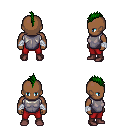
a pixel art fantasy rpg character, male body template, human, dark skin, steel chest armor, red pants, green mohawk hairstyle, white cloth bandages, maroon shoes, four views (front, back, left, right), 2x2 character sprite sheet, small pixel art, hard edges, no anti-aliasing